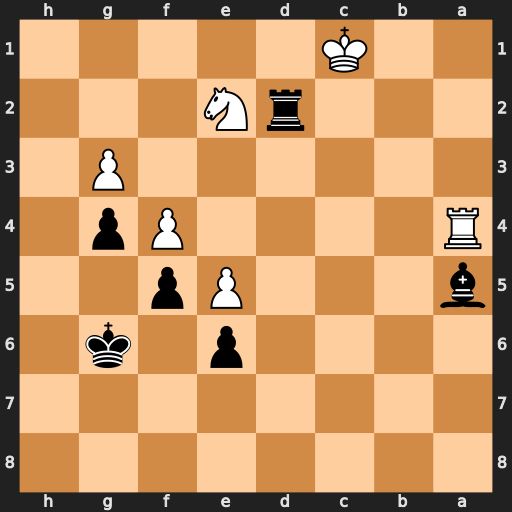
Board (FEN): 8/8/4p1k1/b3Pp2/R4Pp1/6P1/3rN3/2K5
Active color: b
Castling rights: -
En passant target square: -
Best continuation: Rxe2 Rxa5 Re3